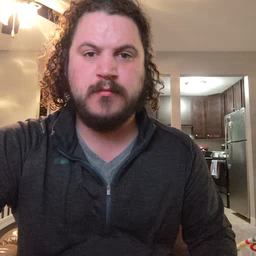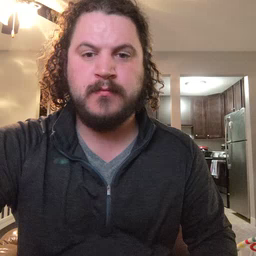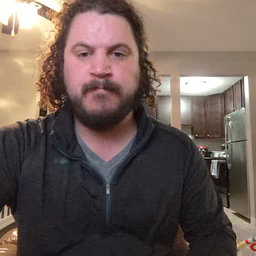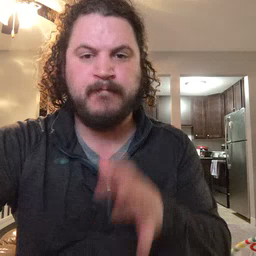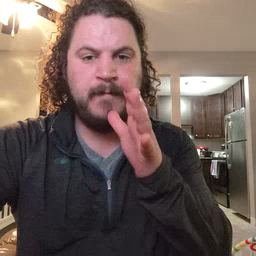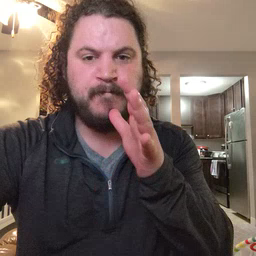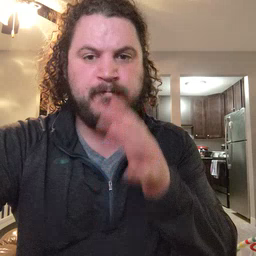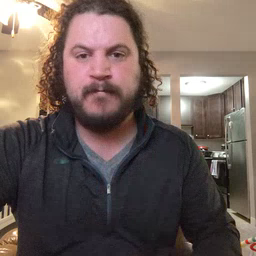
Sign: mom